Question: I have a form, and want that a row has 2 or 3 columns, to do so I am doing
'''
.formcol {
float: left;
padding: 2px;
}
.formcol label {
font-weight: bold;
display:block;
}
'''
how to get something like this

here is <URL>
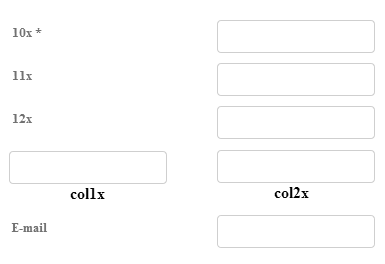
Answer: see i made following changes to your html strucutre:
'''
<div class="formcol row">
<div class="formcol form-left middle">
<input type="text" id="col1x" size="12" name="col1x" />
<label for="col1x" >col1x</label>
</div>
<div class="formcol form-right middle">
<input type="text" id="col2x" size="12" name="col2x" />
<label for="col2x">col2x</label>
</div>
</div>
'''
and added one extra class of mine :
'''
.middle > label
{
text-align: center;
font-weight: bold;
font-size: 15px;
color: black;
}
'''
and it works: <URL>
for 3 columns: make your structure like:
'''
<div class="formcol row">
<div class="formcol form-left middle">
<input type="text" id="col1x" size="12" name="col1x" />
<label for="col1x" >col1x</label>
</div>
<div class="formcol form-left middle">
<input type="text" id="col1x" size="12" name="col1x" />
<label for="col1x" >col2x</label>
</div>
<div class="formcol form-right middle">
<input type="text" id="col2x" size="12" name="col2x" />
<label for="col2x">col3x</label>
</div>
</div>
'''
(it uses all your existing class, plus one of mine)